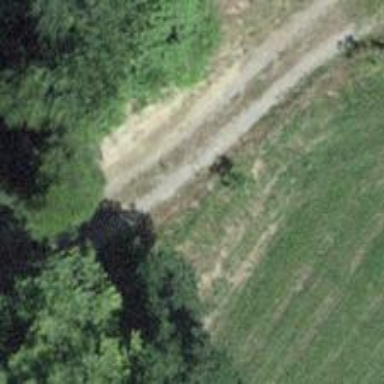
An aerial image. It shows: Track with grade3 tracktype.